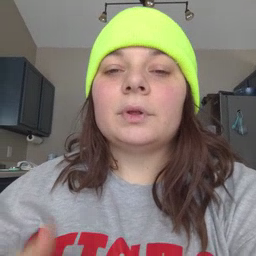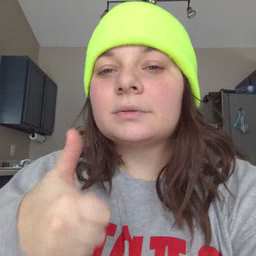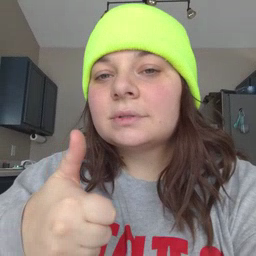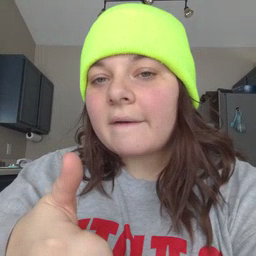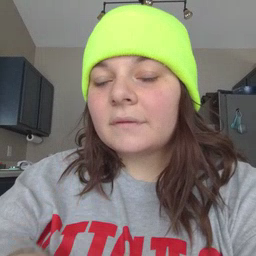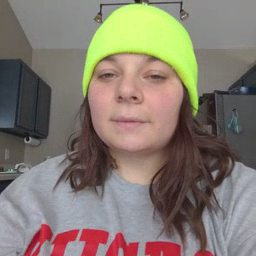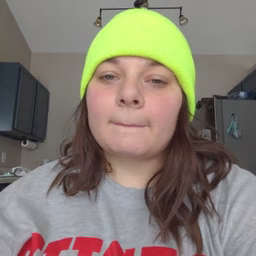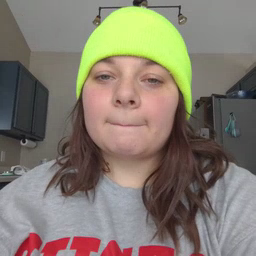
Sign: yourself